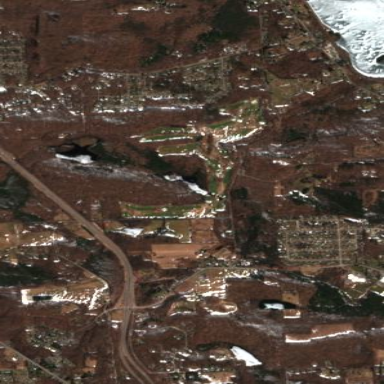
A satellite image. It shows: Golf course.